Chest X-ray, PA view. Patient: 70 years old, sex M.
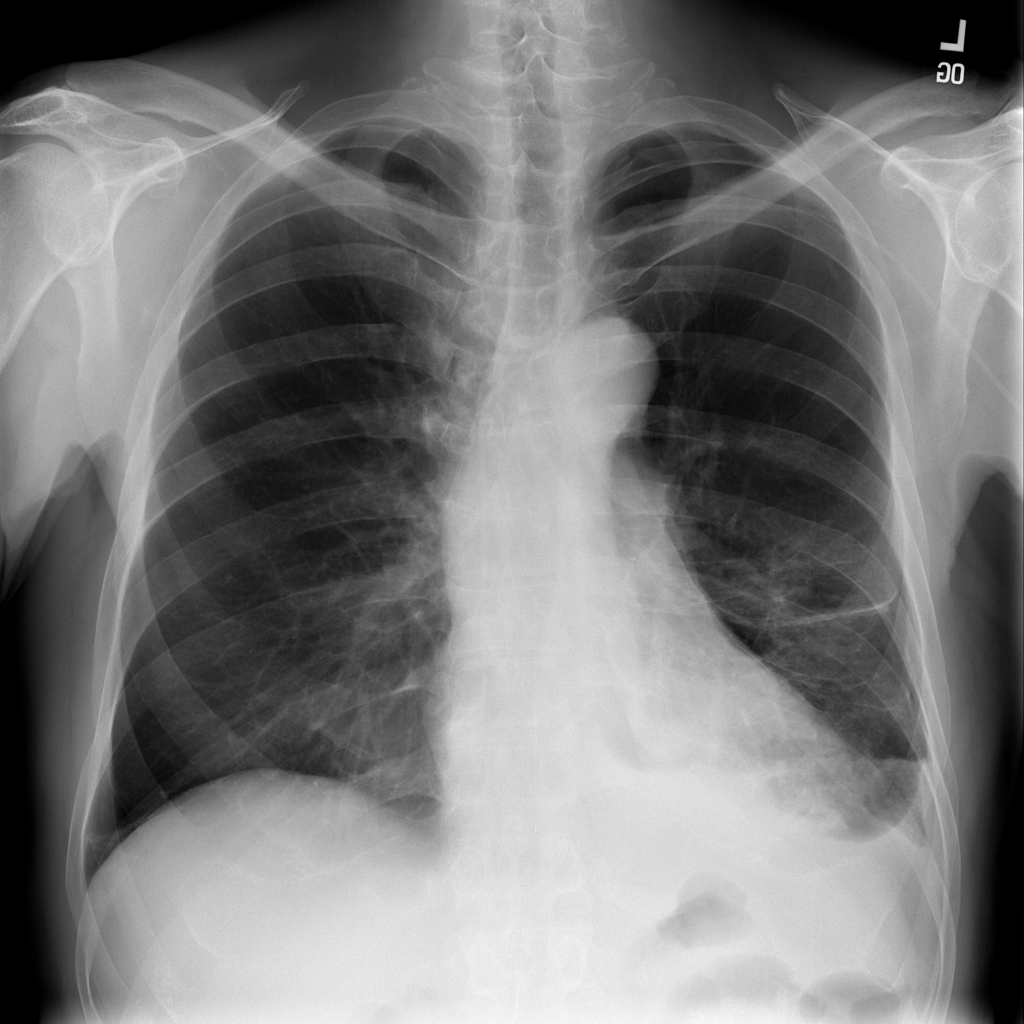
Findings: Effusion, Pneumothorax